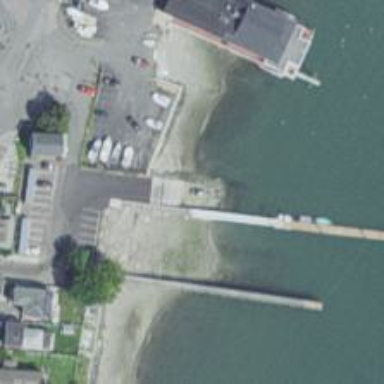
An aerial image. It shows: Slipway on leisure land.